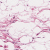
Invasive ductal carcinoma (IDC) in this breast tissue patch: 0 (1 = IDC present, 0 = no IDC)